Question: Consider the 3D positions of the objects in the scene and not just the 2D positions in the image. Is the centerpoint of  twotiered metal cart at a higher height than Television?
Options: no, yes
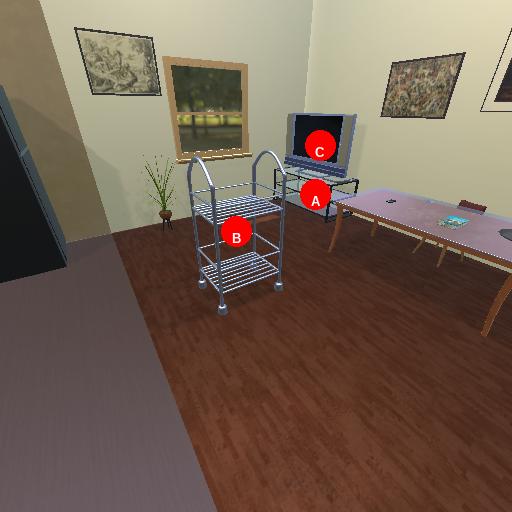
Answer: no